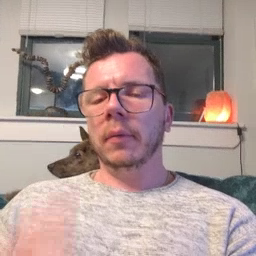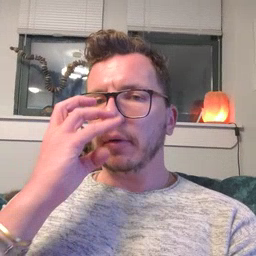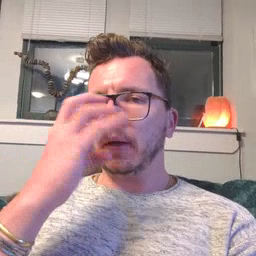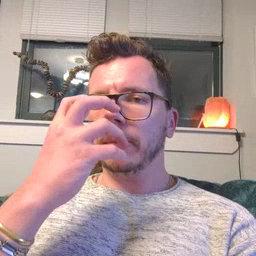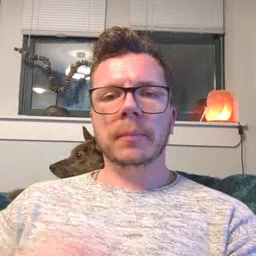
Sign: clown